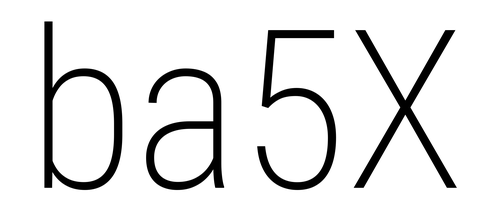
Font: Roboto_Condensed_ExtraLight